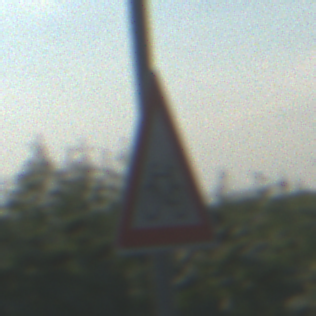
Verkehrszeichen: RadverkehrRechts
Umgebung: Outdoor, RoadRail
Tageszeit: MorningAfternoon
Wetter: Clear
Licht: Natural
Jahreszeit: NotSpecified
Kontrast: HighContrast